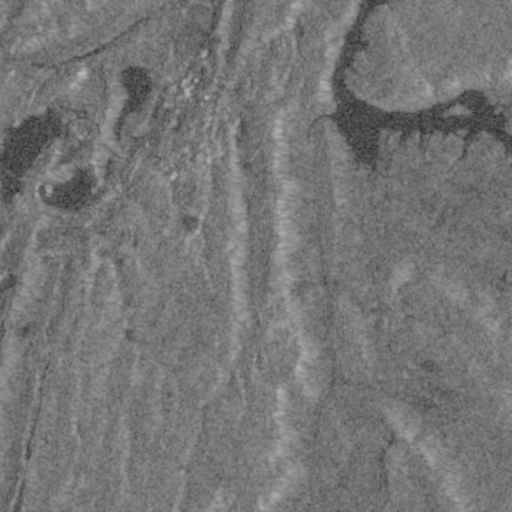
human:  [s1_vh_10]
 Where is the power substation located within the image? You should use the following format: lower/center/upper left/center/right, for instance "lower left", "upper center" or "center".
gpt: The power substation is located in the upper center of the image.
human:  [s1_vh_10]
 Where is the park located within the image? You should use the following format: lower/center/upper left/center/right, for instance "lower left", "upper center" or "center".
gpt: There is no park in the image.

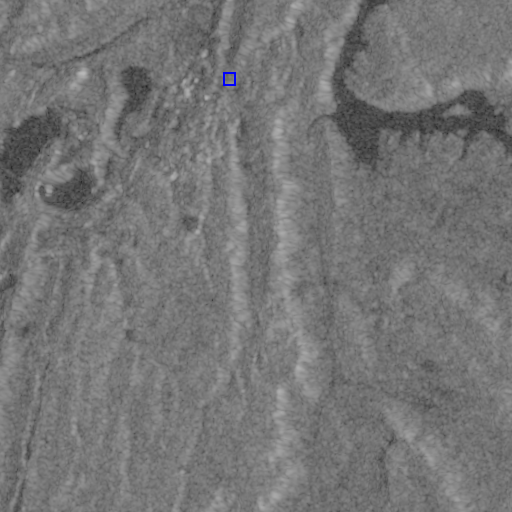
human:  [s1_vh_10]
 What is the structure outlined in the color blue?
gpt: The structure outlined in blue is a power substation.
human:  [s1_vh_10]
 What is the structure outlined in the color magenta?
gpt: There is no magenta outline.